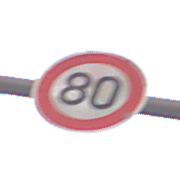
Verkehrszeichen: Geschwindigkeit80
Umgebung: Outdoor, Nature
Tageszeit: SunriseSunset
Wetter: PartlyCloudy
Licht: Natural
Jahreszeit: NotSpecified
Kontrast: LowContrast